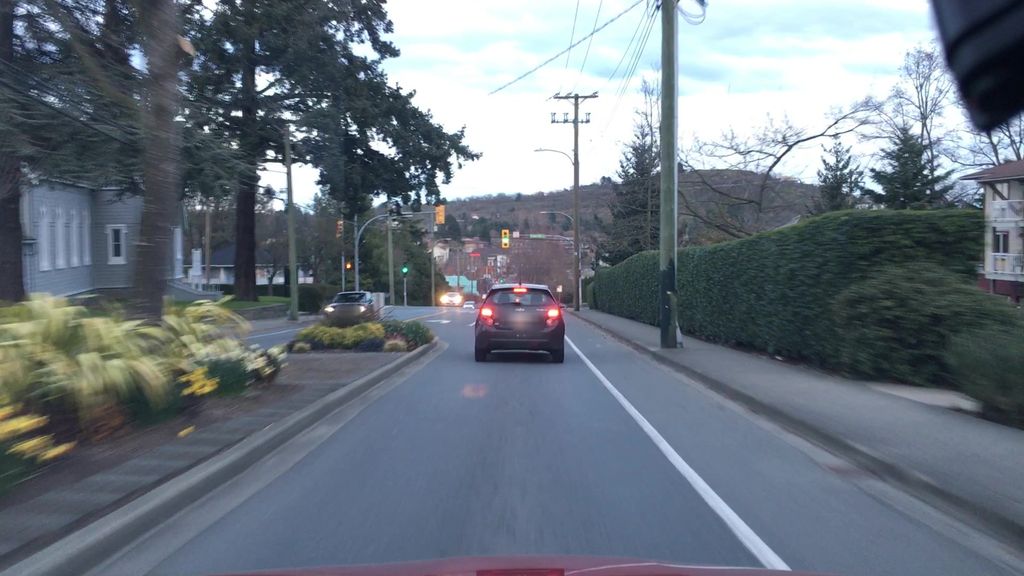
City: victoria